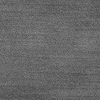
Atmospheric dust classification: dusty